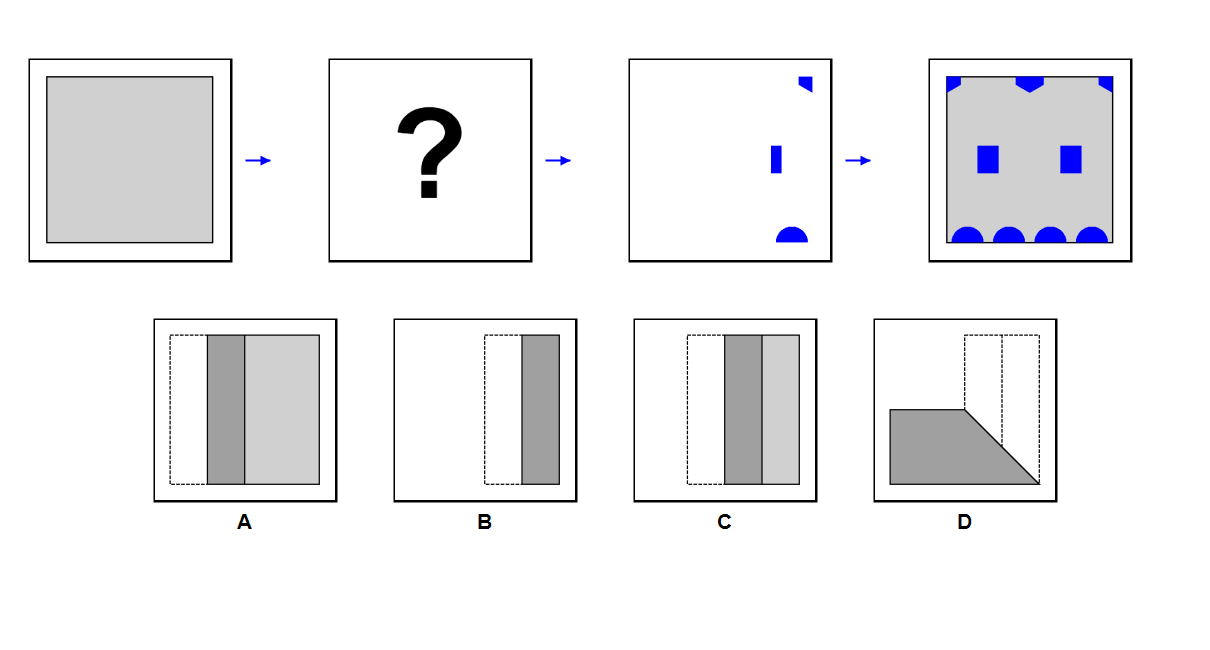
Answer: D